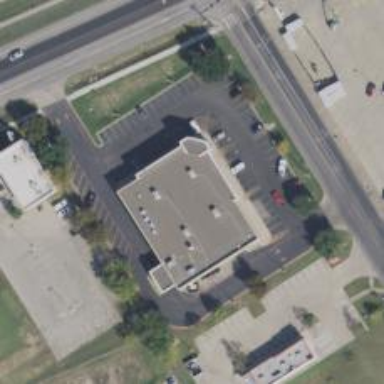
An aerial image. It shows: Pharmacy providing healthcare services.